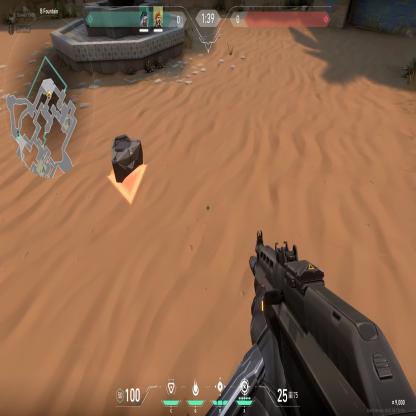
Label: dropped spike